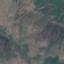
Land use / land cover: HerbaceousVegetation